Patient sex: M
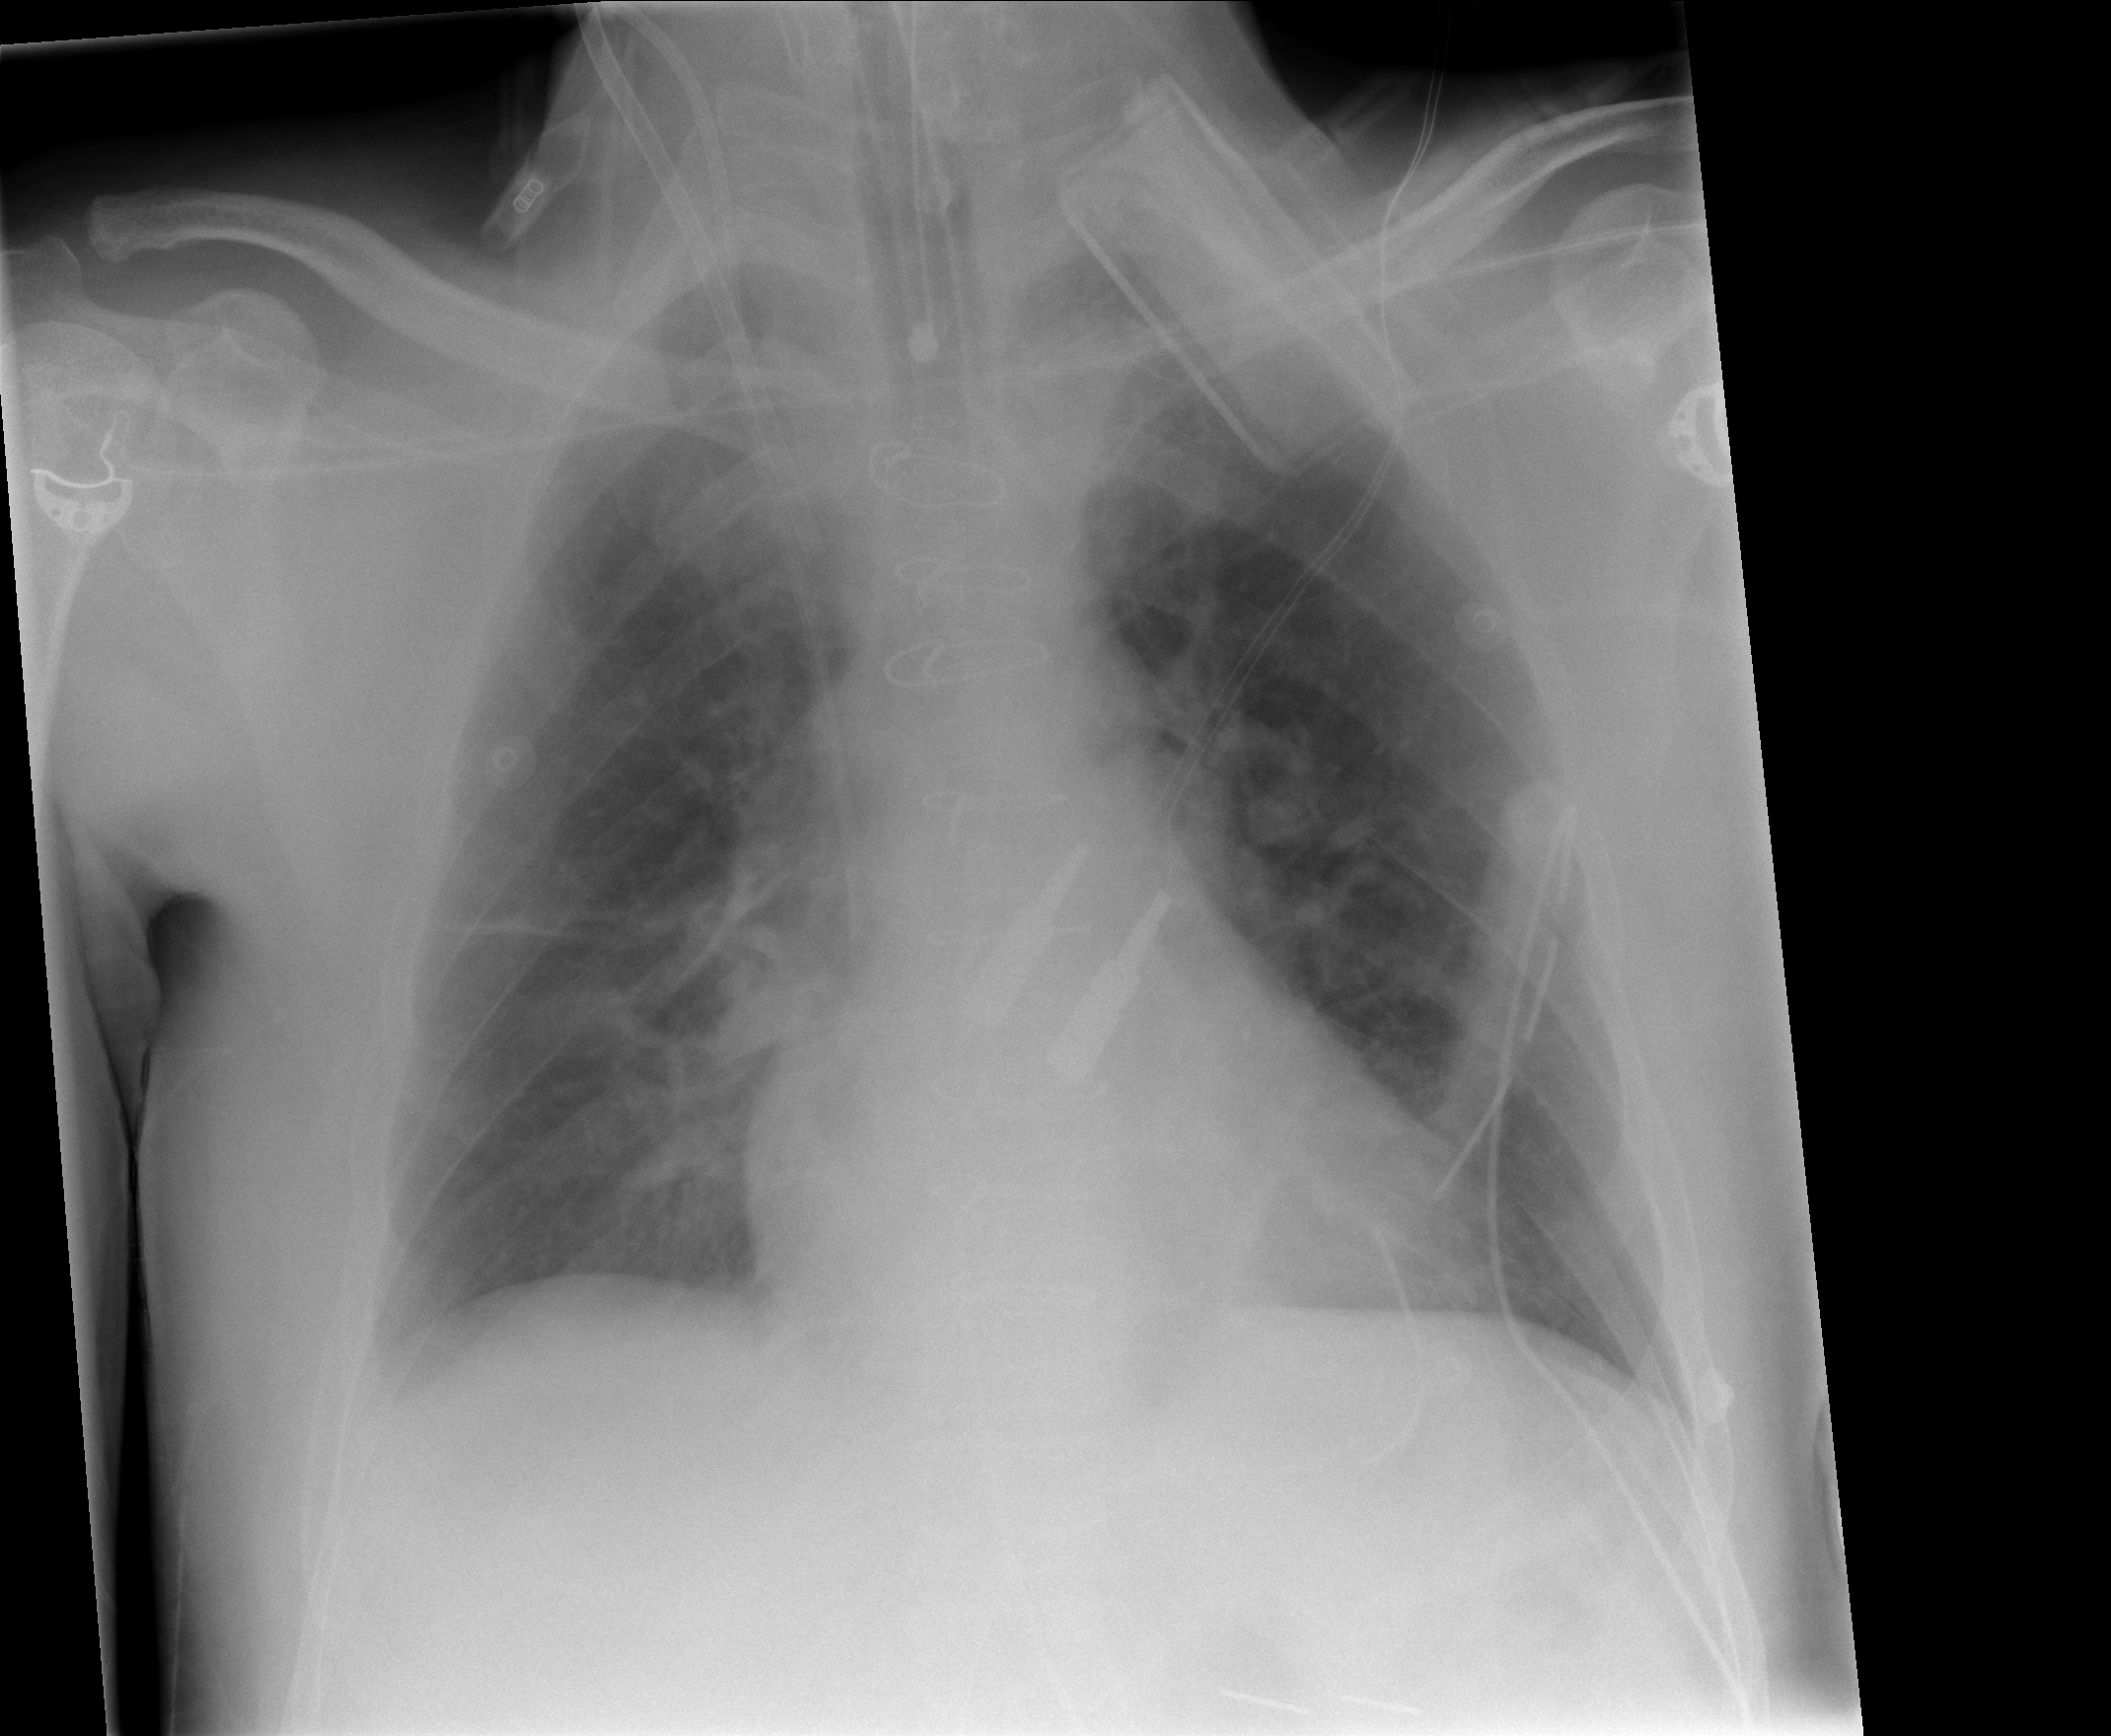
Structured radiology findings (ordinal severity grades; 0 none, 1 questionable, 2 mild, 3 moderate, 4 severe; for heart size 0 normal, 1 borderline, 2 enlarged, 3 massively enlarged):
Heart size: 0
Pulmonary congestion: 0
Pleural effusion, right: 1
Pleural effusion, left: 0
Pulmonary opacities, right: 0
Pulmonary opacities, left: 0
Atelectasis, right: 2
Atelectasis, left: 0